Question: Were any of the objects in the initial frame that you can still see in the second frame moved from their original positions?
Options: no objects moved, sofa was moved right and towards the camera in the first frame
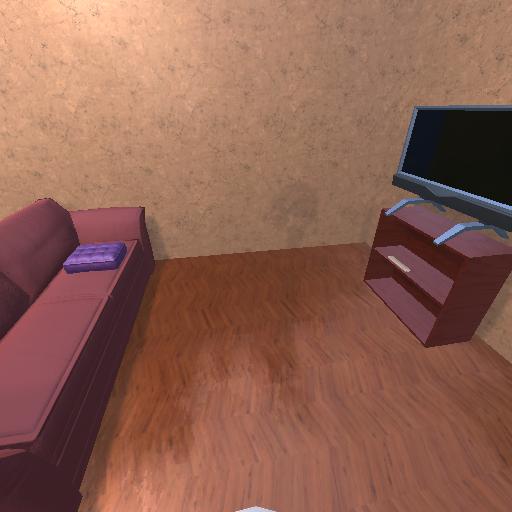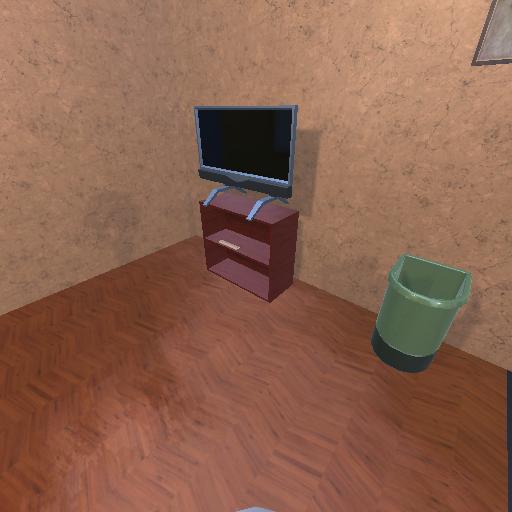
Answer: no objects moved